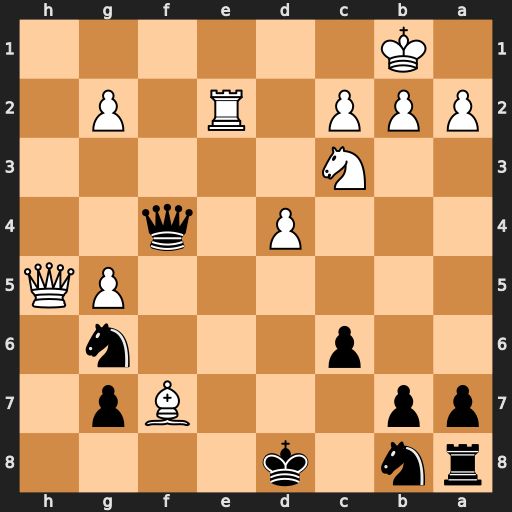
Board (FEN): rn1k4/pp3Bp1/2p3n1/6PQ/3P1q2/2N5/PPP1R1P1/1K6
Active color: b
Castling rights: -
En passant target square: -
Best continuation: Qf1+ Re1 Qxe1+ Qd1 Qxd1+